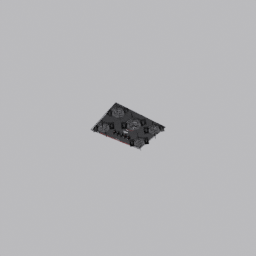
Label: appliances